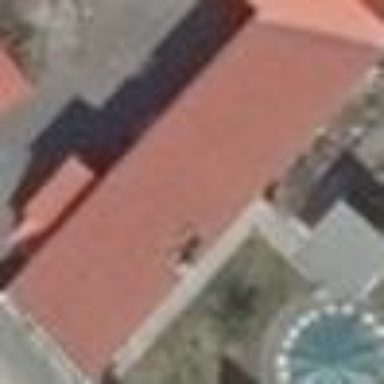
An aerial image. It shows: House with skillion roof shape.